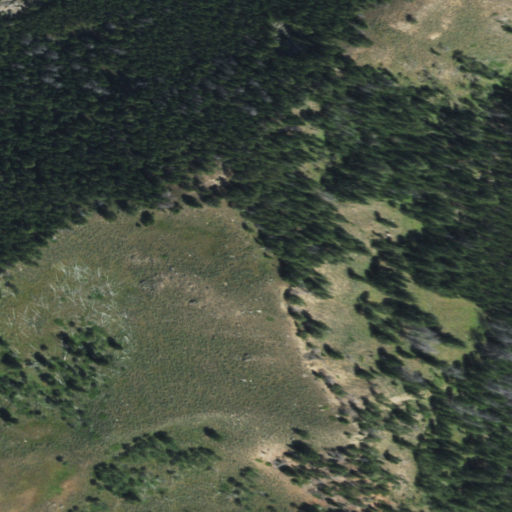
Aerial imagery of mountain in Wyoming named Cement Mountain containing evergreen forest and shrub